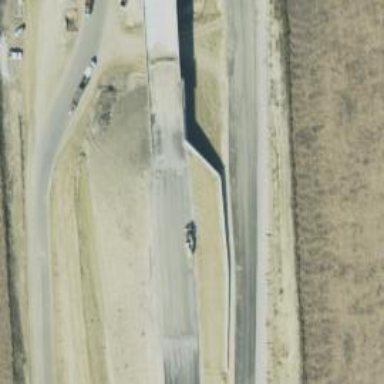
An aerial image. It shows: Trunk link highway.